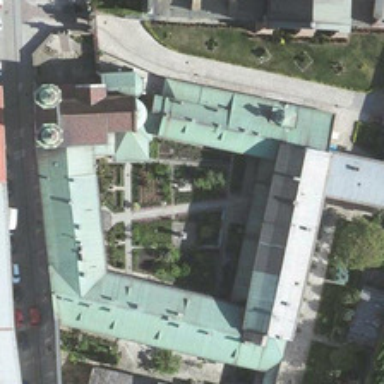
Some green trees are in a church .